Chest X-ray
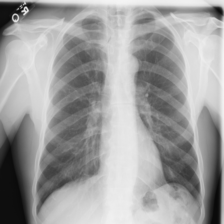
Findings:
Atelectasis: negative
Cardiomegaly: negative
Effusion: negative
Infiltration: negative
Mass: negative
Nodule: negative
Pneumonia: negative
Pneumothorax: negative
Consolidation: negative
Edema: negative
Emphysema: negative
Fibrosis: negative
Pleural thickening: negative
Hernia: negative